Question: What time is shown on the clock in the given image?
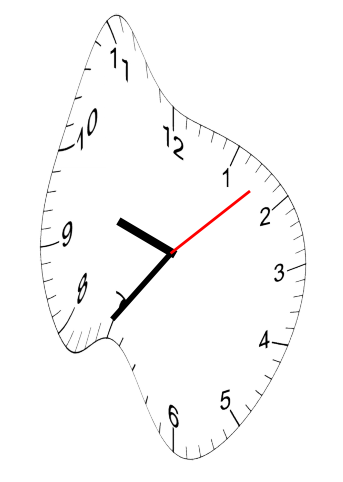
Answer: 09:36:08